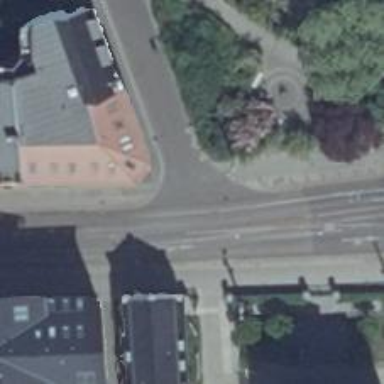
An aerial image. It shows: Asphalt path with crossings for both footway and cycleway.